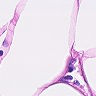
Metastatic tissue present: no